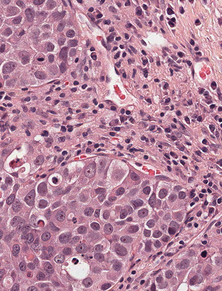
Tumor epithelial tissue: yes
Tumor-associated stroma tissue: yes
Normal tissue: no